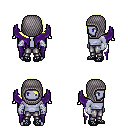
a pixel art fantasy rpg character, male body template, dark elf, purple skin, purple wings, metal pants, gold swoop hairstyle, chain hood, white cloth bandages, ghillies, four views (front, back, left, right), 2x2 character sprite sheet, small pixel art, hard edges, no anti-aliasing